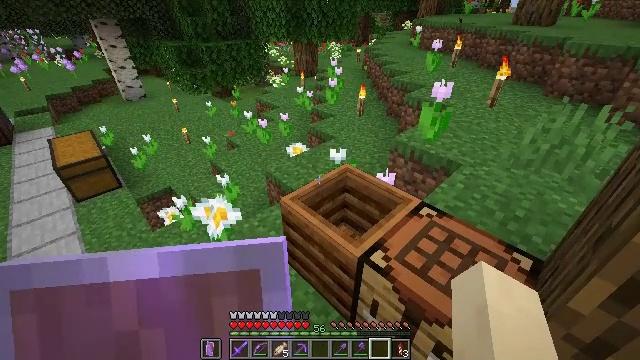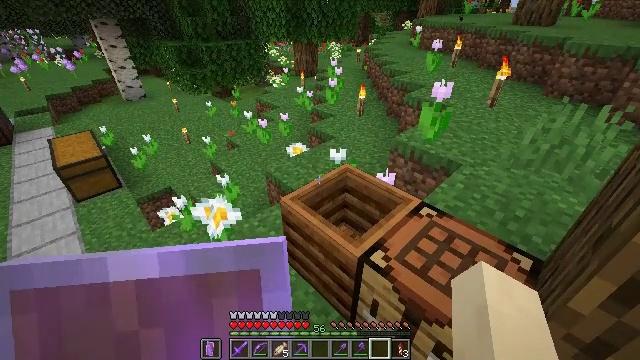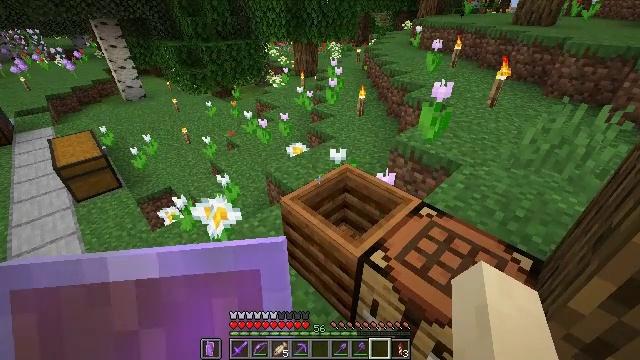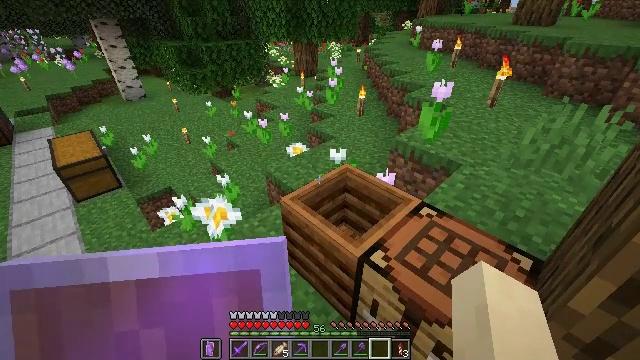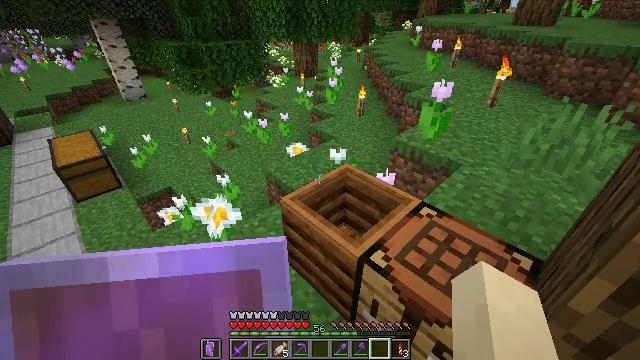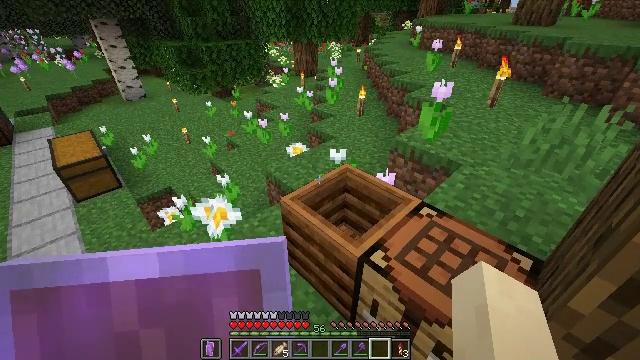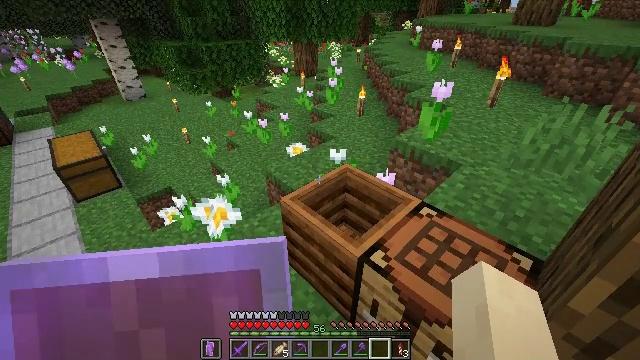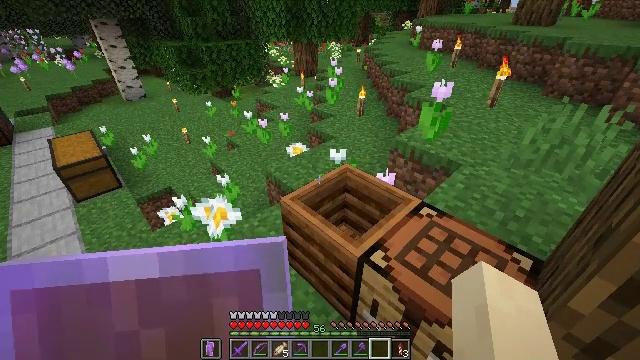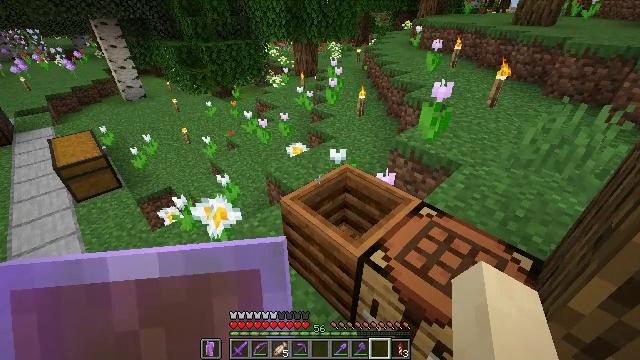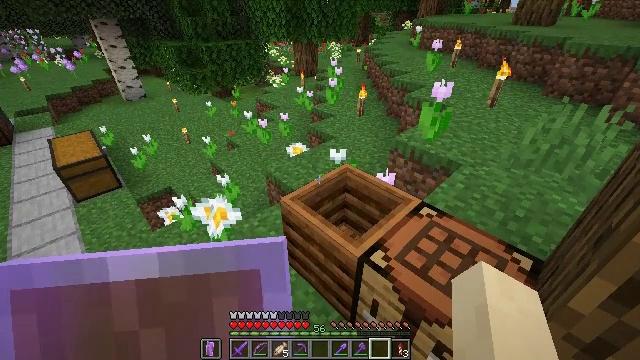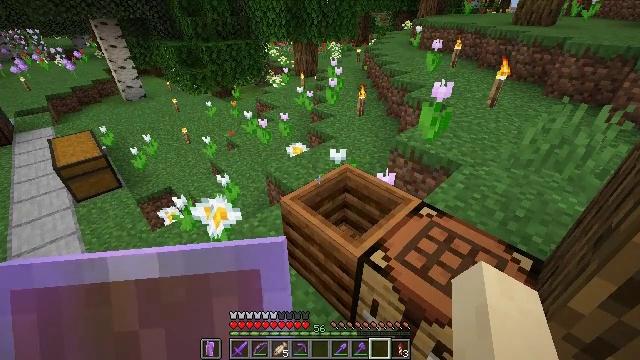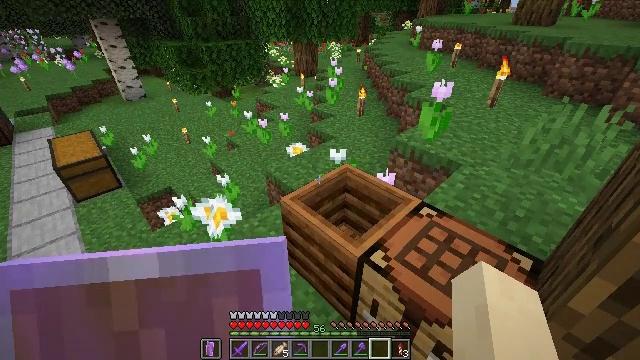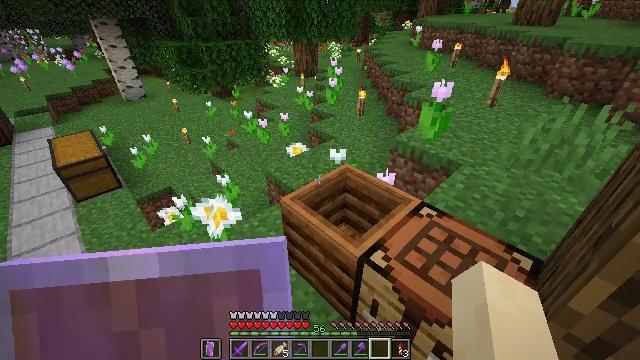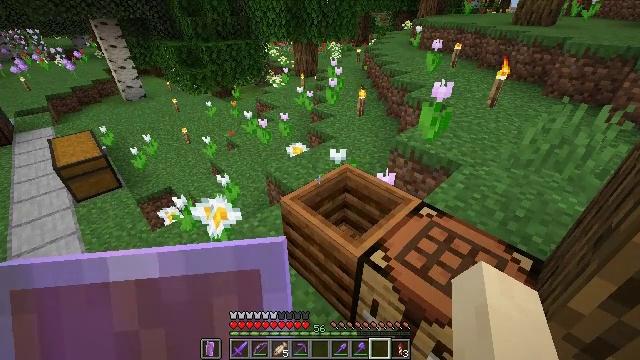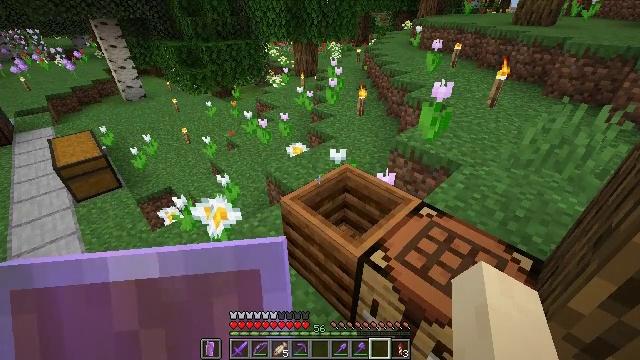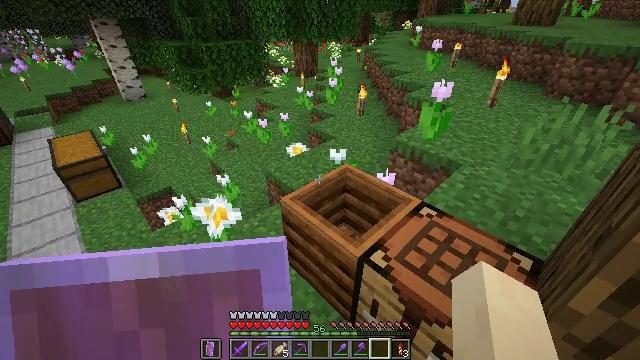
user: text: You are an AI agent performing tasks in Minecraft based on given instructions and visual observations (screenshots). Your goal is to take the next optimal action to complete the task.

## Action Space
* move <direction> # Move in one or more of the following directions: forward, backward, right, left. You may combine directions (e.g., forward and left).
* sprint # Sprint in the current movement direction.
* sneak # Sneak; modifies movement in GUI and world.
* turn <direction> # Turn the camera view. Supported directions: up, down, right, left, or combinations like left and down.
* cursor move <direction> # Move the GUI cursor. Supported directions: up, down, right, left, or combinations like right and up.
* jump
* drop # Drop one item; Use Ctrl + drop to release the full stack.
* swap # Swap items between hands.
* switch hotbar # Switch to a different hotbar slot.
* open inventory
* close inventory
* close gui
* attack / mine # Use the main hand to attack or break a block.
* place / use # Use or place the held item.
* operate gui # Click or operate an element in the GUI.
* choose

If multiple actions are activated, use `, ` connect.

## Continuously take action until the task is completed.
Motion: motion action
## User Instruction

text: Gather the composter from your farm.
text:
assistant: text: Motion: no_op
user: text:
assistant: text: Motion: no_op
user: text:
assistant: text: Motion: no_op
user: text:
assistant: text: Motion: no_op
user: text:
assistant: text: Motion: no_op
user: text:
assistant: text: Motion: no_op
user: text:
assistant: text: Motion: no_op
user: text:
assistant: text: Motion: no_op
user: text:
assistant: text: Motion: no_op
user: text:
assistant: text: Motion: no_op
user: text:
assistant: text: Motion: no_op
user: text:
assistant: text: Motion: no_op
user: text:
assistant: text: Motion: no_op
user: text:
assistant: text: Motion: no_op
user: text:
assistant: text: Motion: no_op
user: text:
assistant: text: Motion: no_op
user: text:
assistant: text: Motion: no_op
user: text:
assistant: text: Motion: no_op
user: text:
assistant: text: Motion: no_op
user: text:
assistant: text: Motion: no_op
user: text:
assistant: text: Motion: no_op
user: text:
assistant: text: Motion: no_op
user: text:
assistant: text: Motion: no_op
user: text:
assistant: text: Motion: no_op
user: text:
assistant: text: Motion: no_op
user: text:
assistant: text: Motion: move forward
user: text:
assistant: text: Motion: move forward
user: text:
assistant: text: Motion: move forward
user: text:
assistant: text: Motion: move forward
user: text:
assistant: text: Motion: move forward